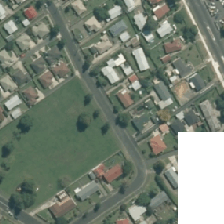
Land cover: urban_parkland